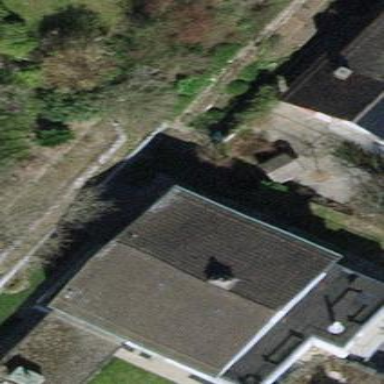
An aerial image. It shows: Detached building with tiled roof.